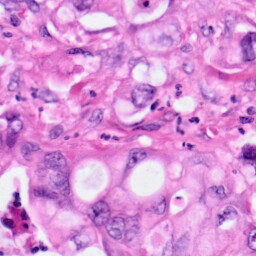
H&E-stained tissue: Pancreatic